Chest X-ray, AP view. Patient: 38 years old, sex M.
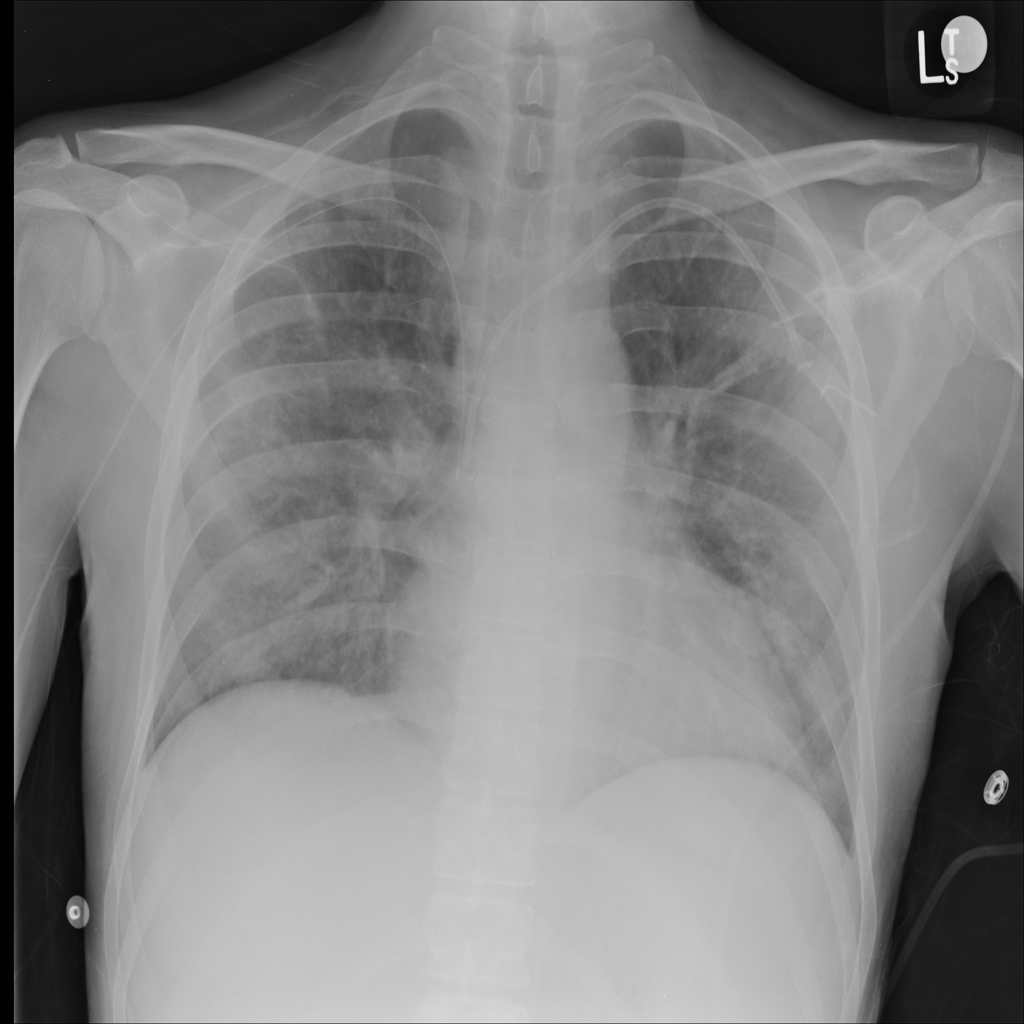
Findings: Infiltration